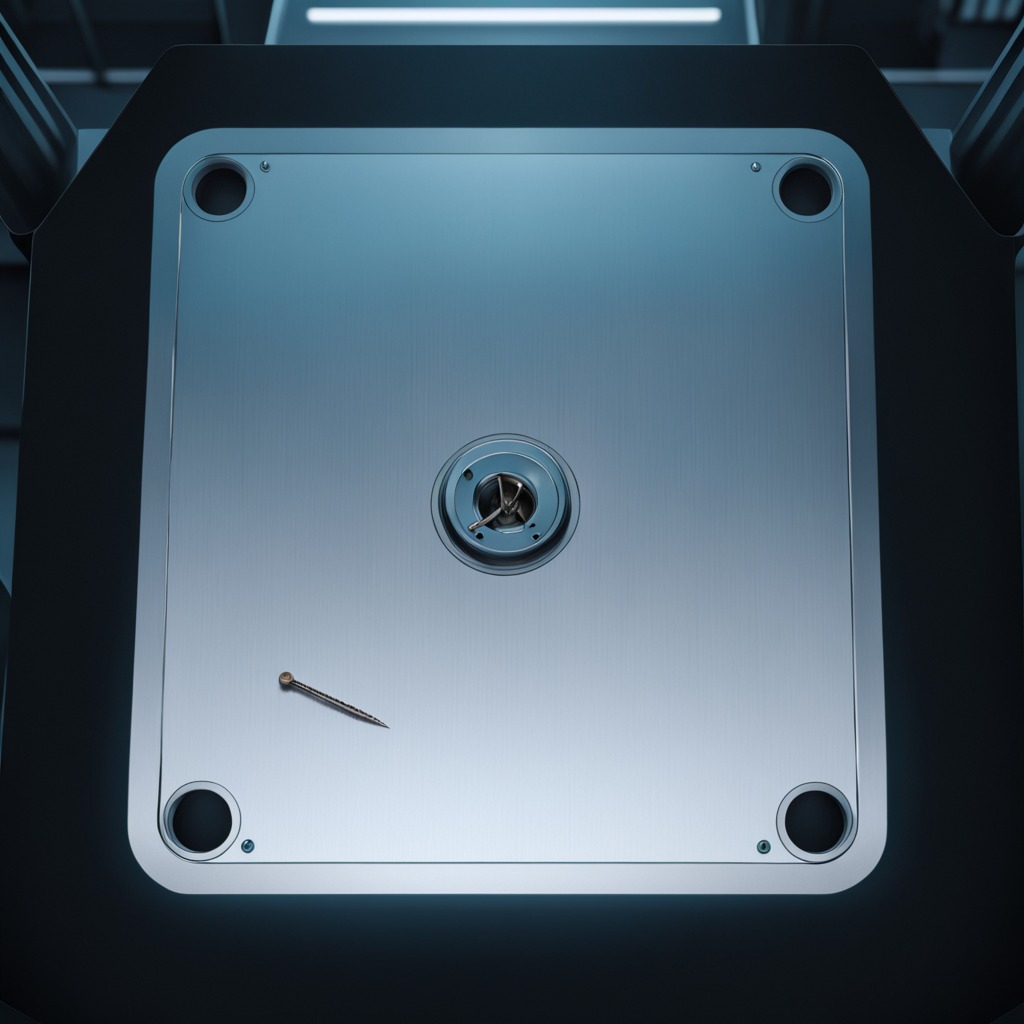
A nail is lying on a metal table in a machine shop under fluorescent lights.